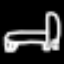
Label: bed